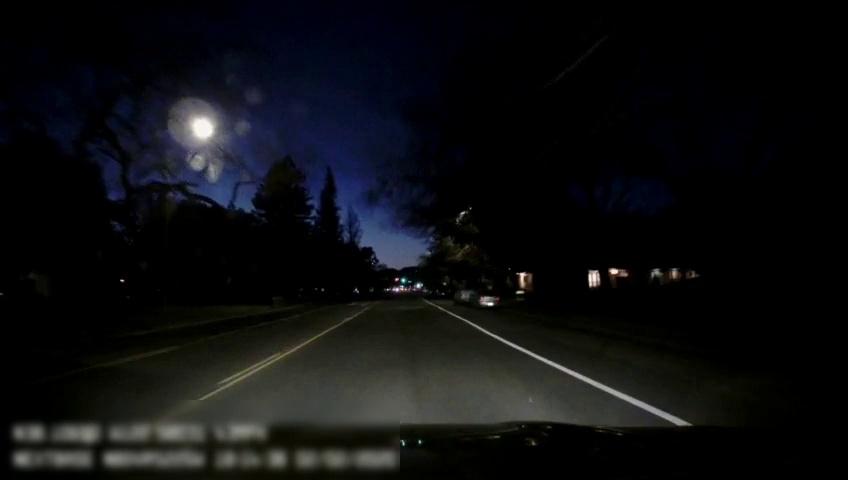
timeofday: Night
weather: Other
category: Drivable Space
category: Vehicles | Van
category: Vehicles | Car
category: Vehicles | Truck
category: Vehicles | SUV
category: Lanes | Opposite Lane
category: Lanes | Current Lane
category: Lanes | Current Lane
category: Lanes | Alternate Lane
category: Lanes | Alternate Lane